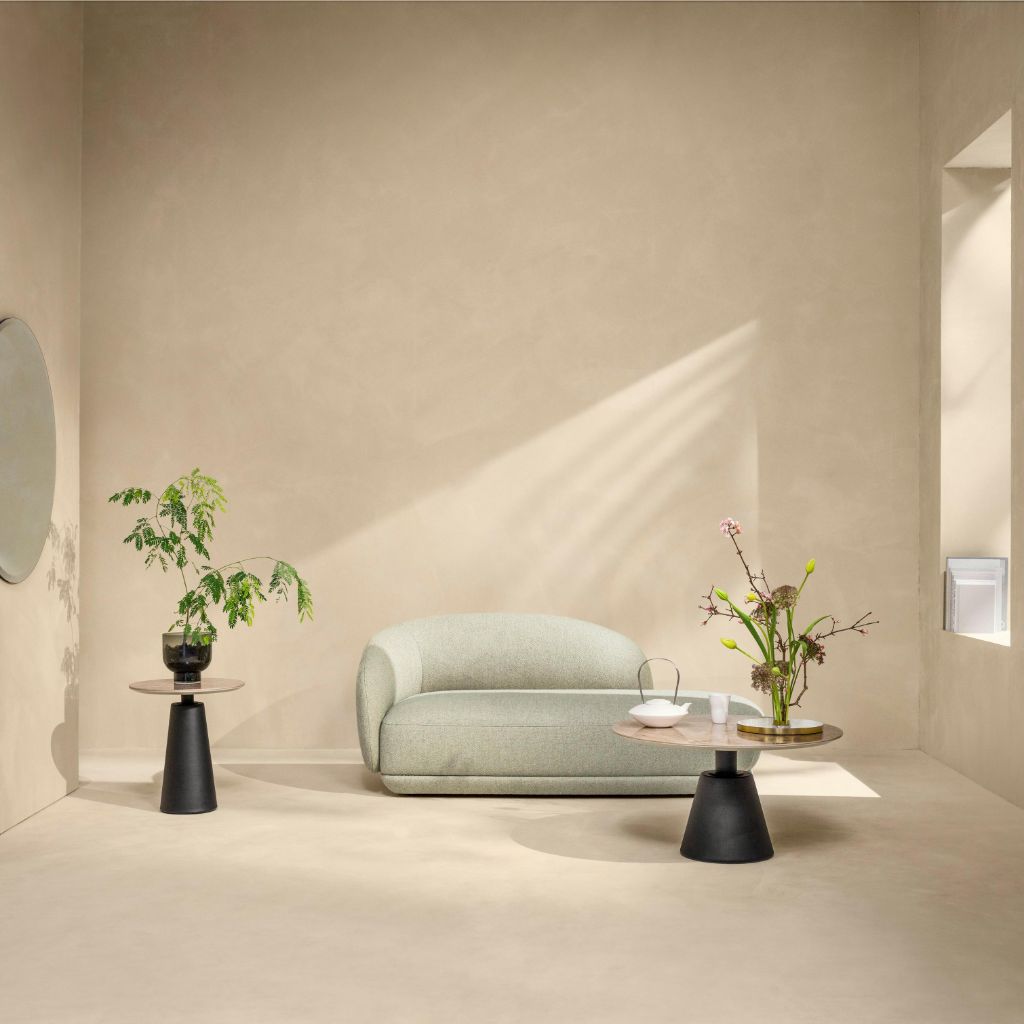
living room, fabric sofa, minimalist, beige stone flooring, with smooth pattern, beige paint wallpaper, with solid pattern